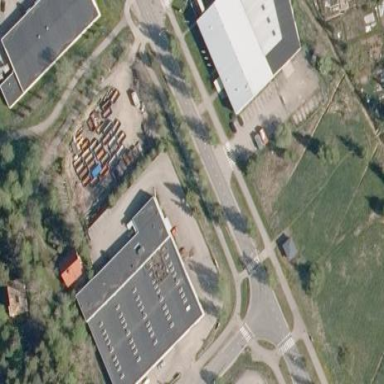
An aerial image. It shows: Industrial building with flat roof.